Current action and preconditions to check: path_clear

Your task: For each precondition in the list above, predict whether it will hold at this action.

Consider the current scene as observed from the mobile robot's camera, and analyze the predicted future states of all dynamic agents (e.g., people, animals, vehicles, or any moving entities) within the NEXT SECOND.

IMPORTANT: Only answer "very likely" if you are absolutely certain—based on strong, clear evidence—that a dynamic agent will violate the precondition in the predicted future state. Do NOT answer "very likely" for unlikely, ambiguous, or low-probability risks.

Ask yourself for each precondition: Is there a high probability, with clear and convincing evidence, that the predicted future states of any dynamic agent will interfere with the predicted future state of the currently executing action within the NEXT SECOND, causing that precondition to fail?

Assess the risk level based on these predictions. Use "likely" or "very likely" if motions create a clear risk of interference.

Use "neutral" or "improbable" if agents are nearby but their predicted paths are clearly diverging or non-conflicting.

Failure Risk Categories: "very improbable", "improbable", "neutral", "likely", "very likely"

Answer Format: Output ONLY the probability_of_failure value from these categories: "very improbable", "improbable", "neutral", "likely", "very likely"

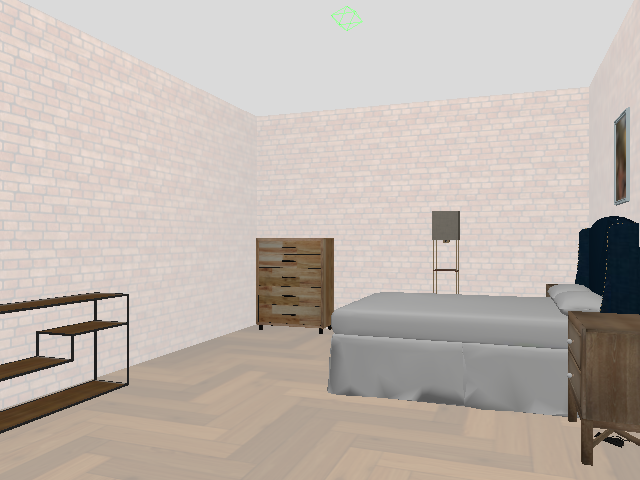

Answer: very improbable